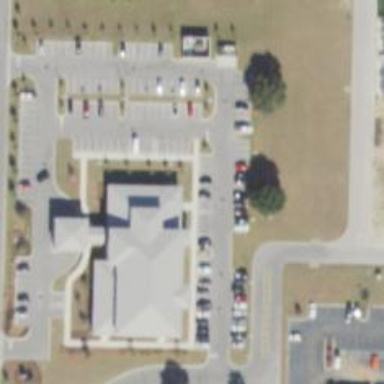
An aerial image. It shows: Parking space is available.